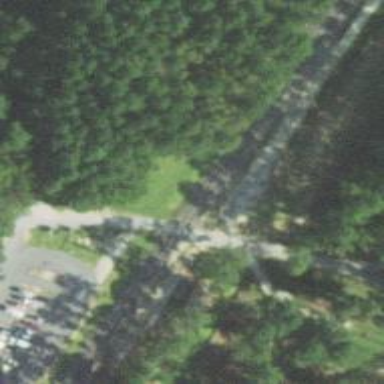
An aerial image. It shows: Crossing for the railway.